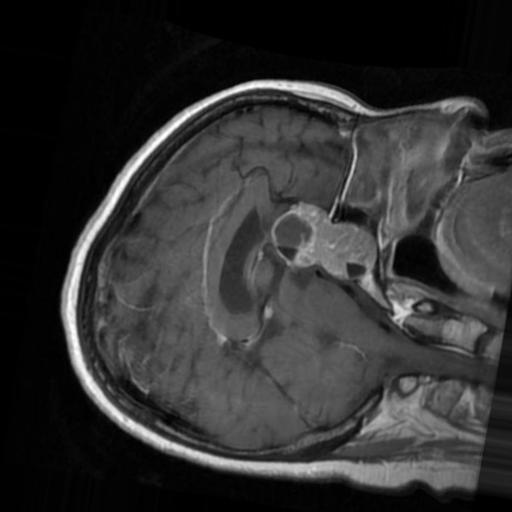
Label: brain_tumor